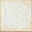
Piece: xx